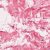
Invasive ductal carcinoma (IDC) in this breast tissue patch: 0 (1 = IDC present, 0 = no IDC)